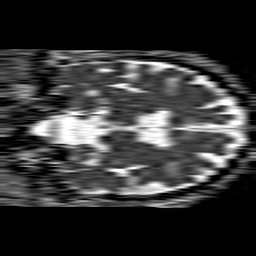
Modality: ADC
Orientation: coronal
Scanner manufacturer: philips
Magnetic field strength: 1.5 T
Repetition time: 4.6 s
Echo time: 0.08517 s